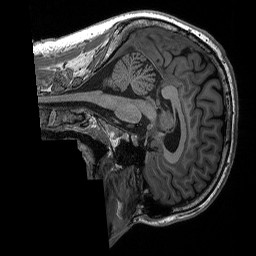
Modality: T1w
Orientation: sagittal
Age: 35
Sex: male
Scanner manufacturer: siemens
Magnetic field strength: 3 T
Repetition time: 2.3 s
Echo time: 0.00298 s